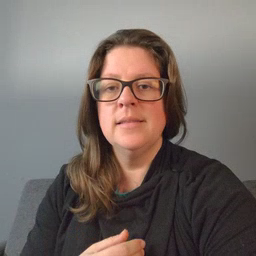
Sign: sleepy